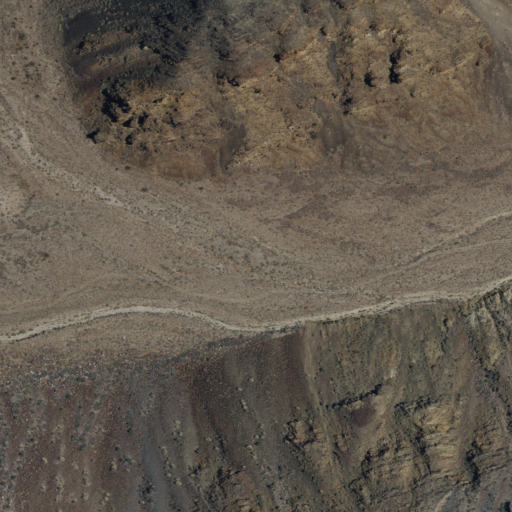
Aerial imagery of valley in California named Addle Canyon containing only shrub